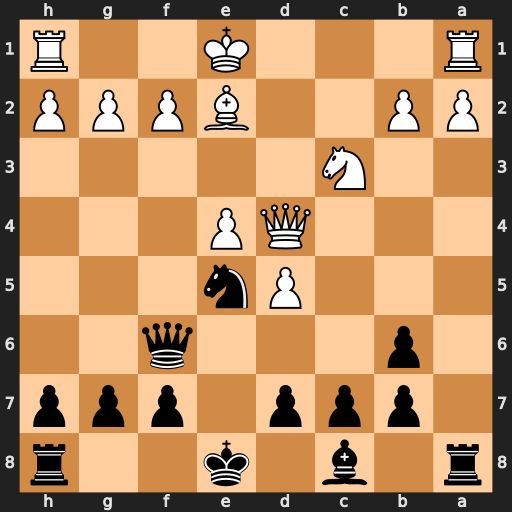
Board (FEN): r1b1k2r/1ppp1ppp/1p3q2/3Pn3/3QP3/2N5/PP2BPPP/R3K2R
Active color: b
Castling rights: KQkq
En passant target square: -
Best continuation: Nf3+ Bxf3 Qxd4